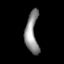
Tissue: lung
Cell type: Others
Senescence score: 0.2109
Nuclear area (px): 514
Mean DAPI intensity: 140.29